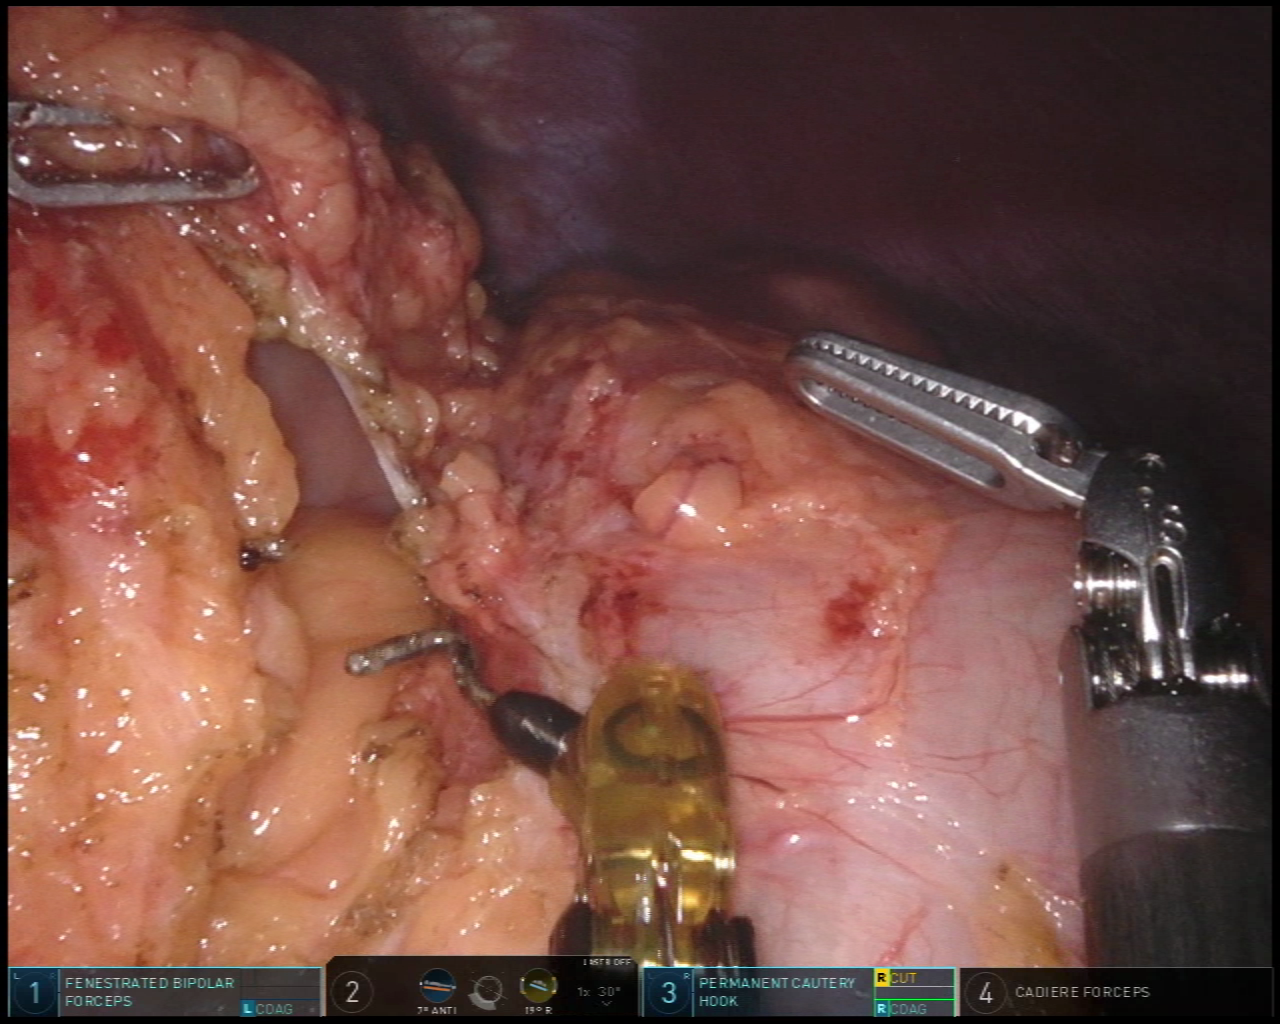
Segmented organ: stomach
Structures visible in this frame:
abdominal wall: yes
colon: yes
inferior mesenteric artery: no
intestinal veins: no
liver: no
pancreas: no
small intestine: no
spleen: no
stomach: yes
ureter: no
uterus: no
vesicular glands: no